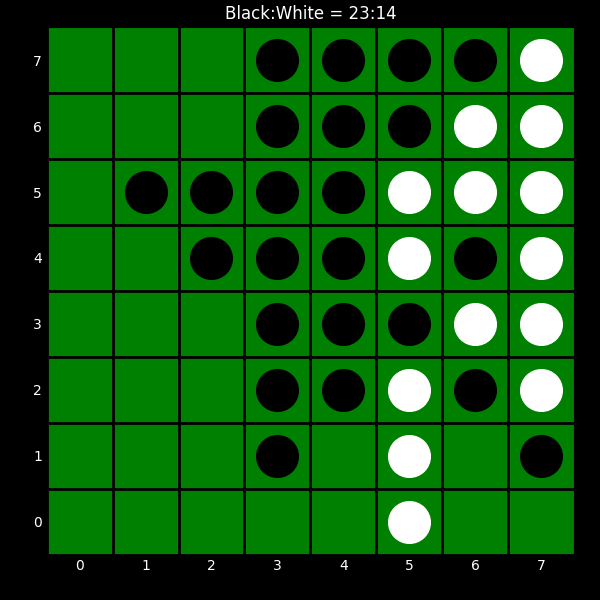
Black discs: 23
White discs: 14